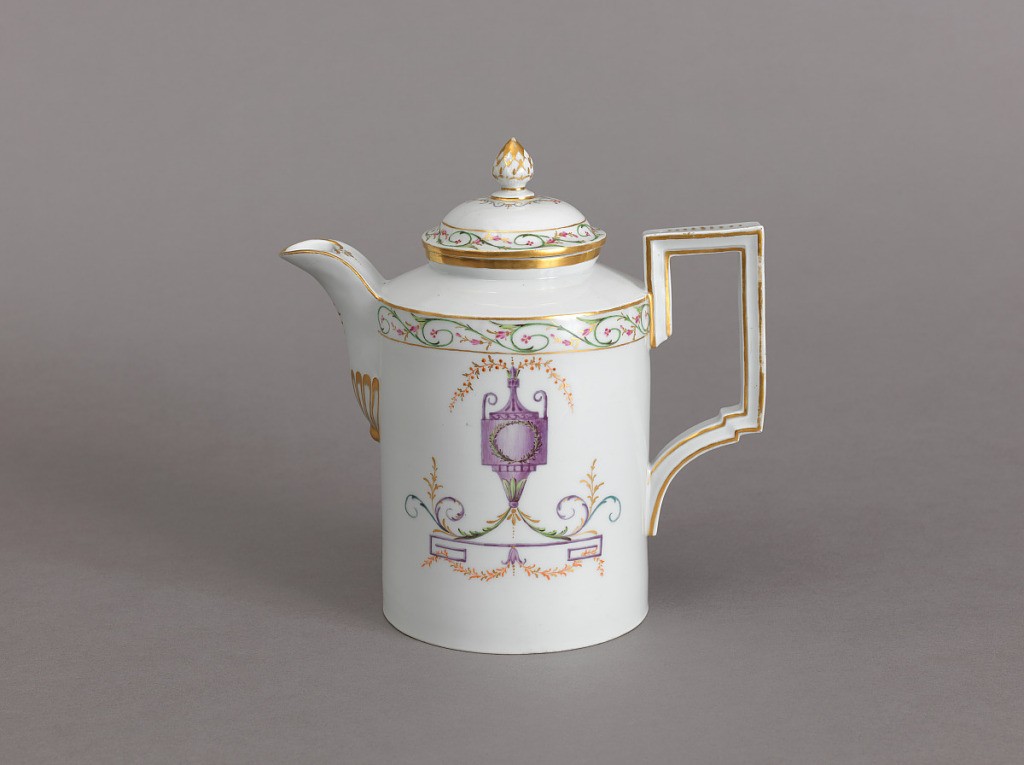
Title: Coffeepot with Urn Pattern
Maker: Fürstenberg Porcelain Manufactory, German, established 1747
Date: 1780–1800
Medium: hard paste porcelain, vitreous enamel, gold
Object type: coffeepot
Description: Tall, cylindrical; slightly outcurved spout; rectangular handle, slightly domed cover with pineapple finial.  Decoration, in pale colors, of an urn with foliate rinceaux, and bands of foliage in color and gilding.  Bottom unglazed.